Question: I want to change each columns font size. I am using listview with Gridview. I want the result something like this:

Here is my XML Code:
'''
<ListView x:Name="listView1" Margin="0,0,-5,-5" FontSize="20">
<ListView.View>
<GridView>
<GridViewColumn Header="Column1" DisplayMemberBinding="{Binding c1}" />
<GridViewColumn Header="Column2" DisplayMemberBinding="{Binding c2}" Width="780"/>
<GridViewColumn Header="Column3" DisplayMemberBinding="{Binding c3}" Width="460"/>
</GridView>
</ListView.View>
</ListView>
'''
'''
this.listView1.Items.Add(new MyItem { c1= "This is Column 1 Row 1 Text", c2="This is Column 2 Row 1 Text", c3= "This is Column 3 Row 1 Text" });
class MyItem
{
public string c1{ get; set; }
public string c2{ get; set; }
public string c3{ get; set; }
}
'''
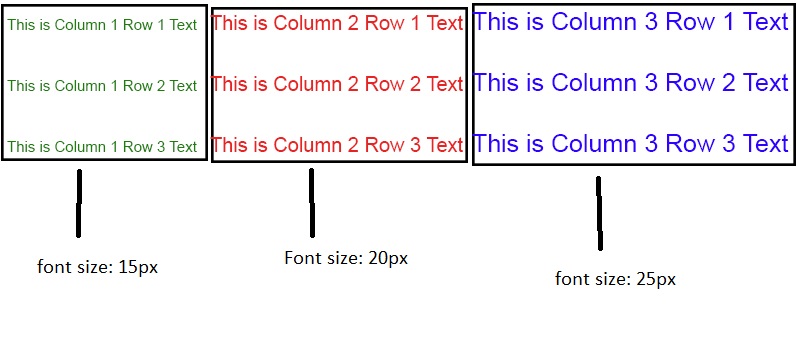
Answer: You can always use the <URL> instead of 'DisplayMemberBinding' to have full customization options.
---
For the first column something like:
'''
<GridViewColumn Header="Column1">
<GridViewColumn.CellTemplate>
<DataTemplate>
<TextBlock Text="{Binding c1}" FontSize="15px"/>
</DataTemplate>
</GridViewColumn.CellTemplate>
</GridViewColumn>
'''